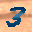
Label: 3